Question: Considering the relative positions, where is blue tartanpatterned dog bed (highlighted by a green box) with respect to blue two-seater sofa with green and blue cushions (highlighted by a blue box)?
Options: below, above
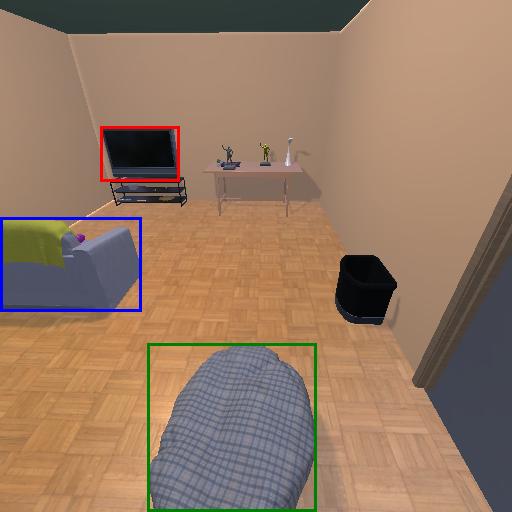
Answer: below